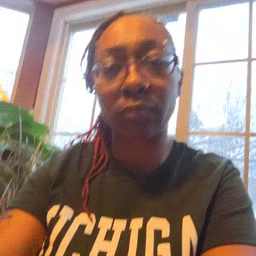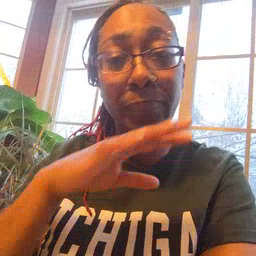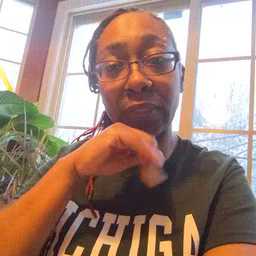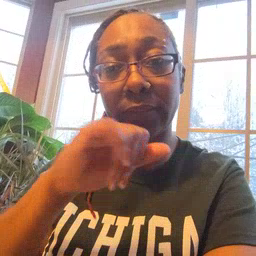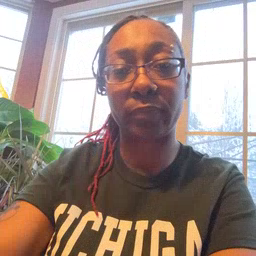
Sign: pig